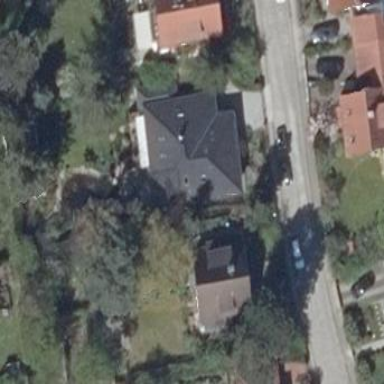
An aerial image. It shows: Simple and straightforward house.